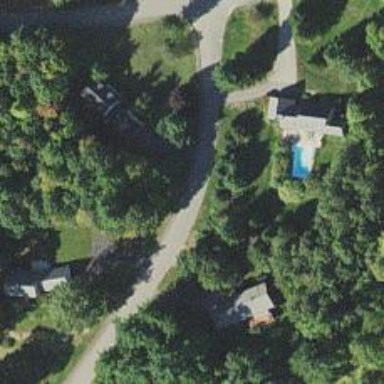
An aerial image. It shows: Residential road.